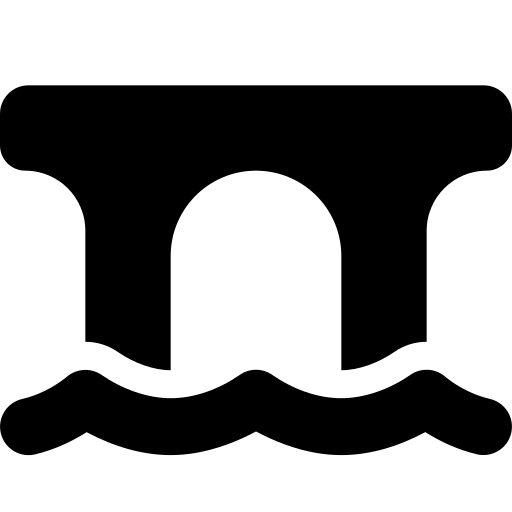
Tags: icon, FontAwesome, fa-icon, solid, bridge, water